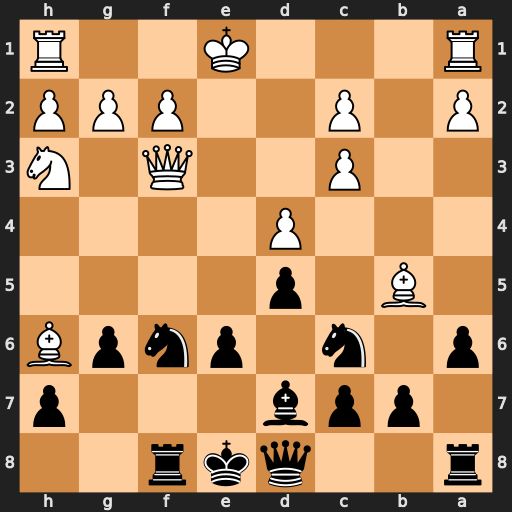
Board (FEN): r2qkr2/1ppb3p/p1n1pnpB/1B1p4/3P4/2P2Q1N/P1P2PPP/R3K2R
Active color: b
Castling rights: KQq
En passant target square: -
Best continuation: axb5 Bxf8 Kxf8